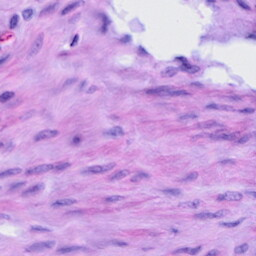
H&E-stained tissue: Cervix